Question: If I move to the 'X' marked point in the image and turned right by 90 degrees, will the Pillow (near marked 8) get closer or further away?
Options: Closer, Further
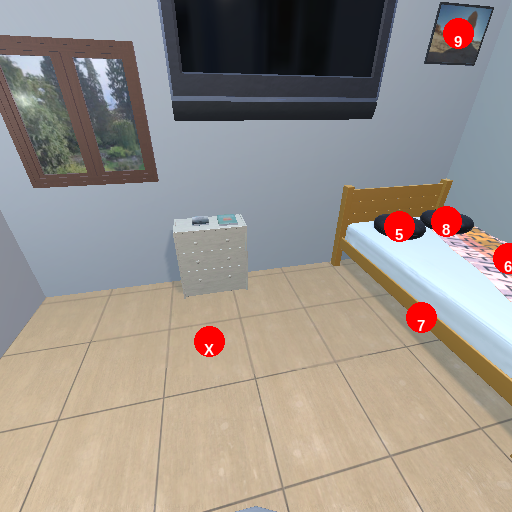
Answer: Closer